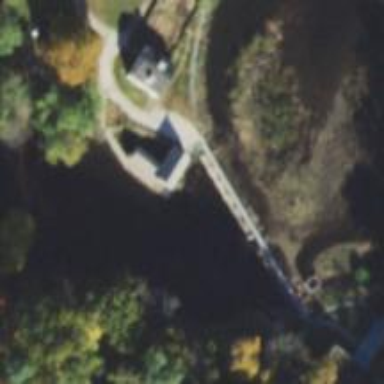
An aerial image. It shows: Path bridge over dam on the waterway.